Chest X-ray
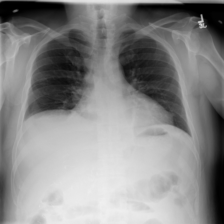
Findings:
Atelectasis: positive
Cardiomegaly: negative
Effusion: negative
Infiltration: negative
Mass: negative
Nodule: negative
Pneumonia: negative
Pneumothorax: negative
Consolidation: negative
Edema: negative
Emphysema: negative
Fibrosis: negative
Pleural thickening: negative
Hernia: negative